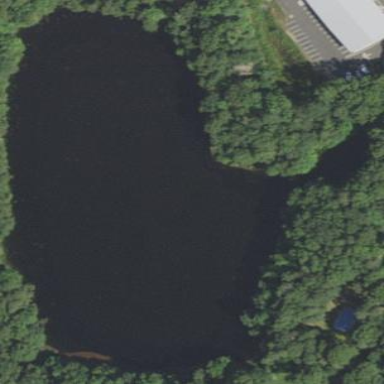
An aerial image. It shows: Peaceful pond surrounded by nature.